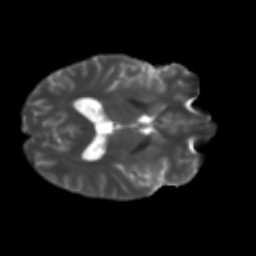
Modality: T2w
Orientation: axial
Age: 22
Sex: male
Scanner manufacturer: ge
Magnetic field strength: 3 T
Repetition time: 7.8 s
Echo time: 0.0607 s